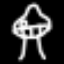
Label: mushroom